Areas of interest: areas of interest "Industrial Park"
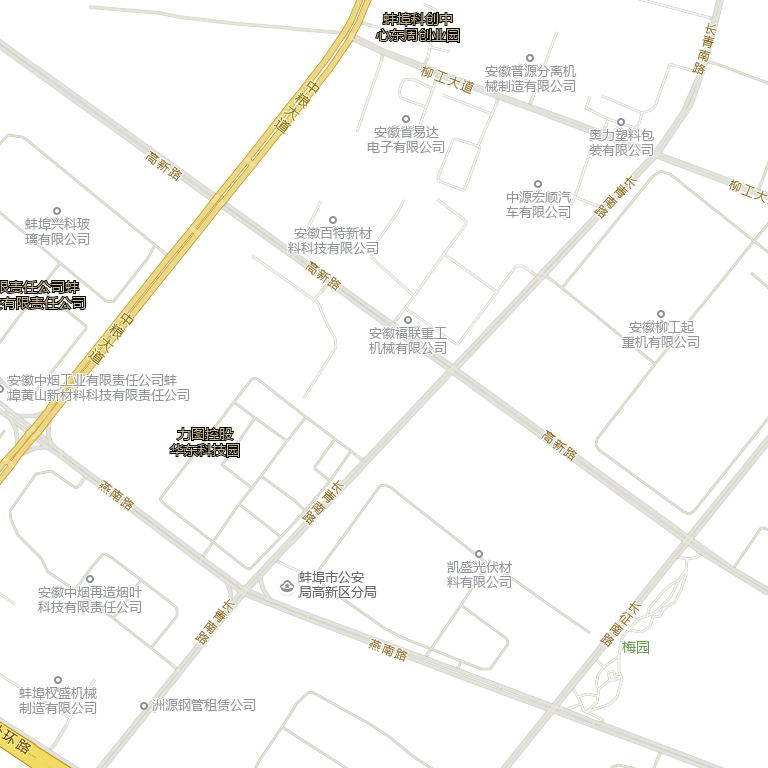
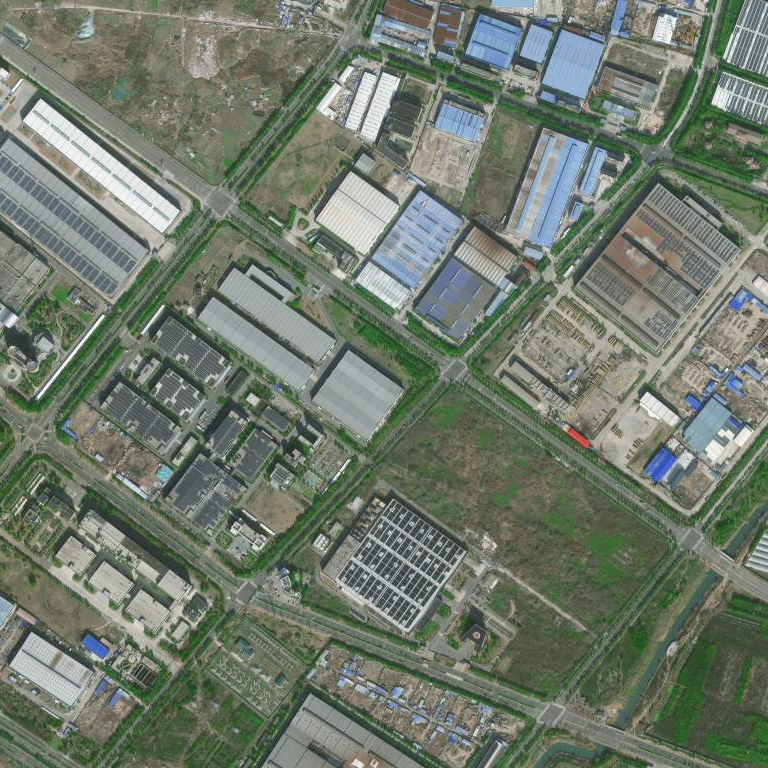